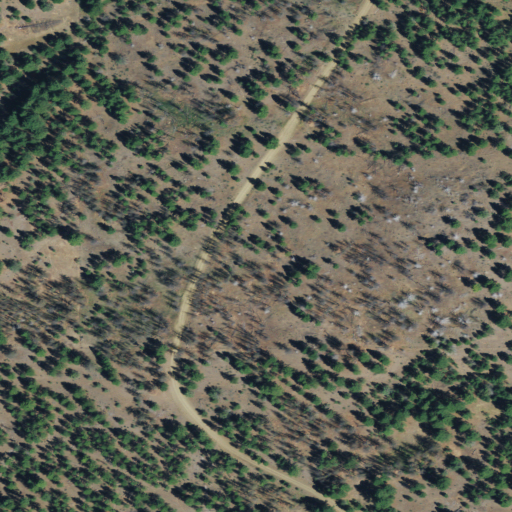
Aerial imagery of plain(s) in Oregon named Deer Creek Flats containing evergreen forest, grassland, and shrub